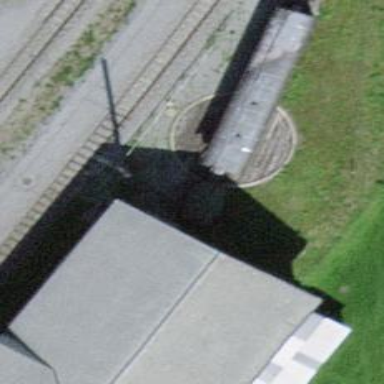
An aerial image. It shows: Narrow-gauge railway yard with one track. The yard is electrified with contact line.